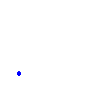
Particle: kaon